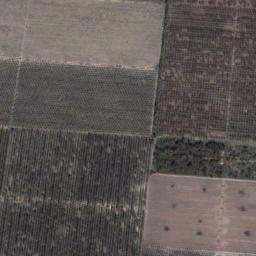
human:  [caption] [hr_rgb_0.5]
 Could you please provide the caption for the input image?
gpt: There are many different crops in rectangular farmlands .

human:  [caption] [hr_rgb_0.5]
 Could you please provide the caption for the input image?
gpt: There are some bare rectangular farmland .

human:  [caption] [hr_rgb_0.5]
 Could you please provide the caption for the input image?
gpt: Seven or eight neatly arranged brown and khaki mixed rectangular farmlands of different sizes .

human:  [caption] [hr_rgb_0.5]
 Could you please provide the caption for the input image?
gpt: Several rectangular farmlands are arranged in neat rows .

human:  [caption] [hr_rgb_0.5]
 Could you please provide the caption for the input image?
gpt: There are several brown rectangular farmlands .